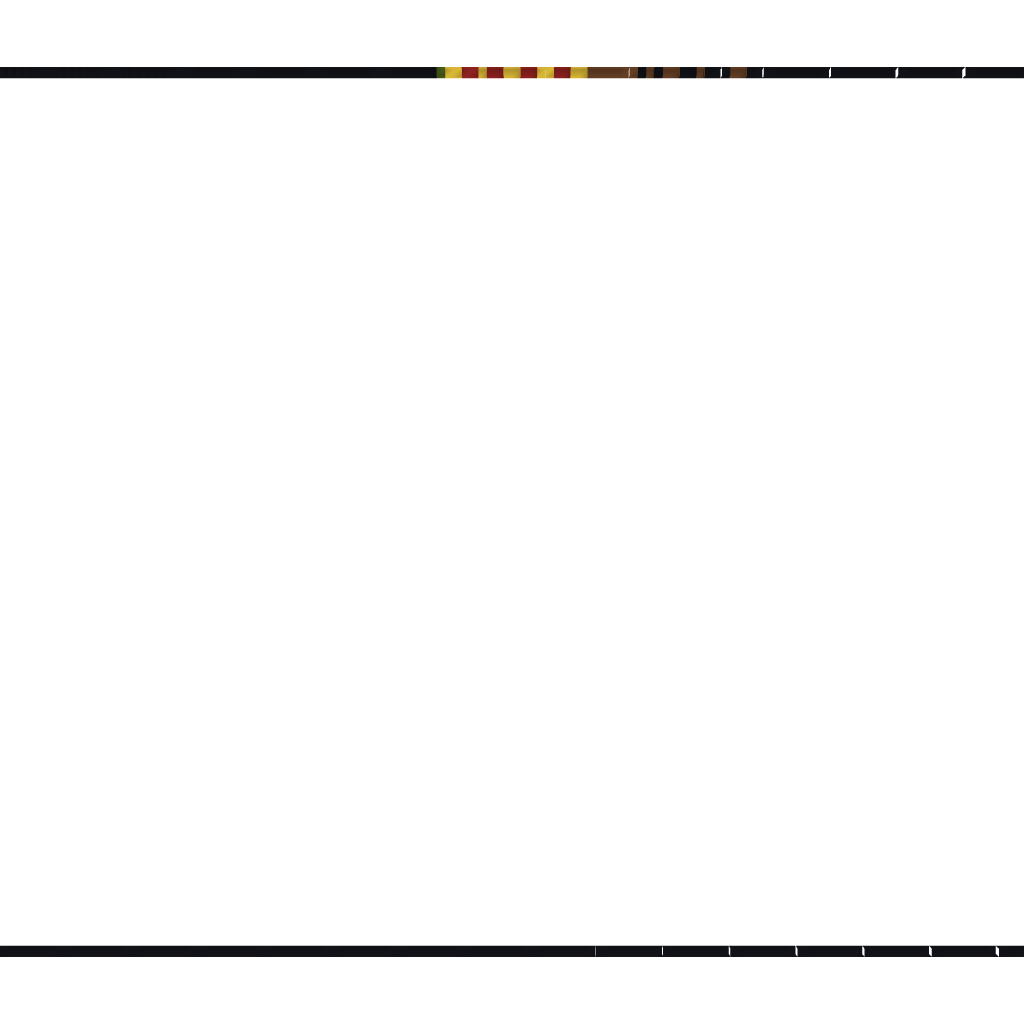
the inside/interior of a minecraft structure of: F.C Barcelona